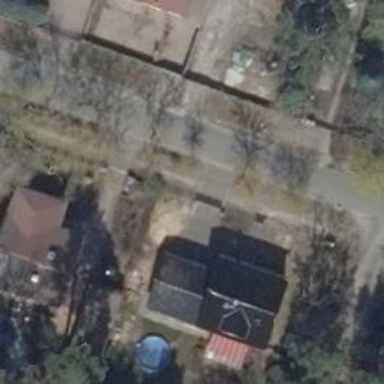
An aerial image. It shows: Driveway leading to service road.